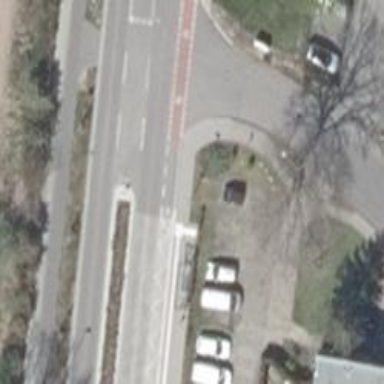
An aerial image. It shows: Asphalt secondary road with designated cycle track alongside.